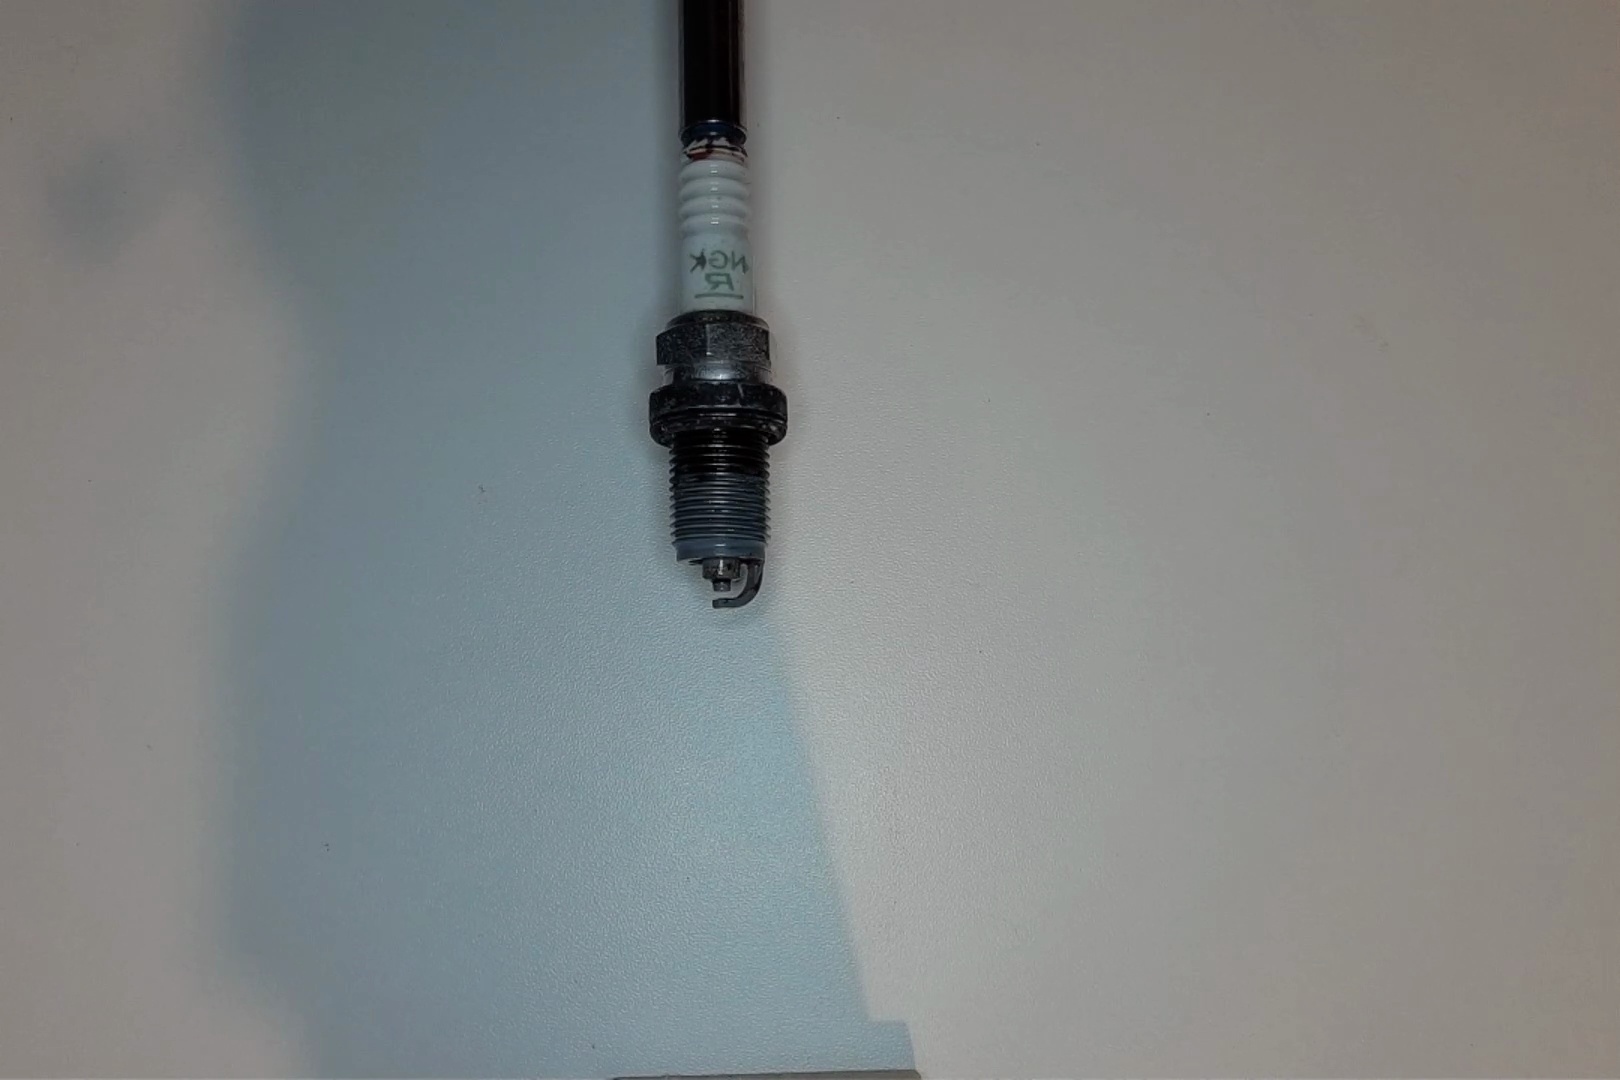
Label: anomaly